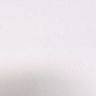
Metastatic tissue present: no